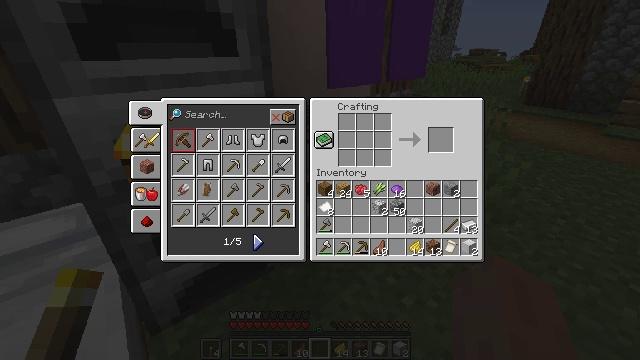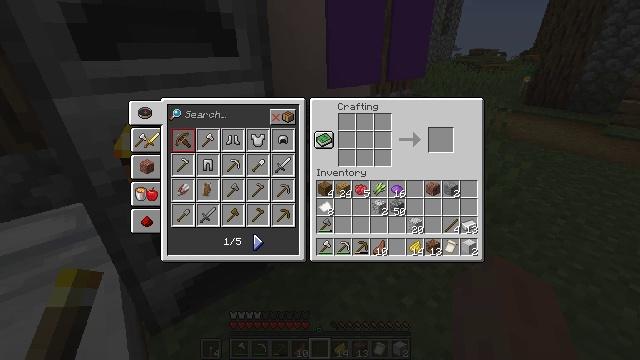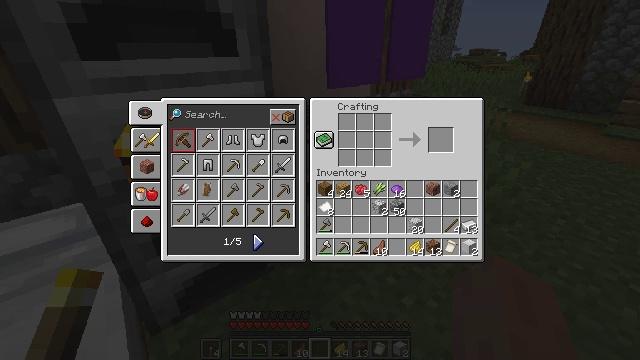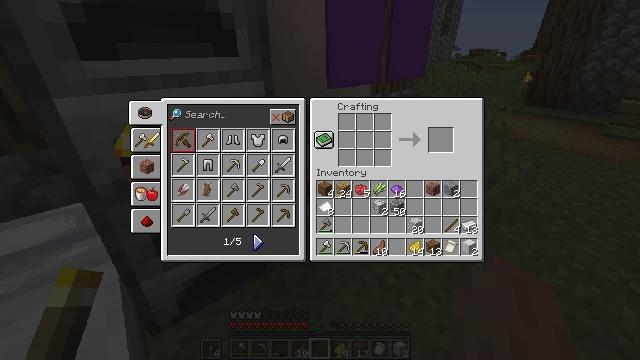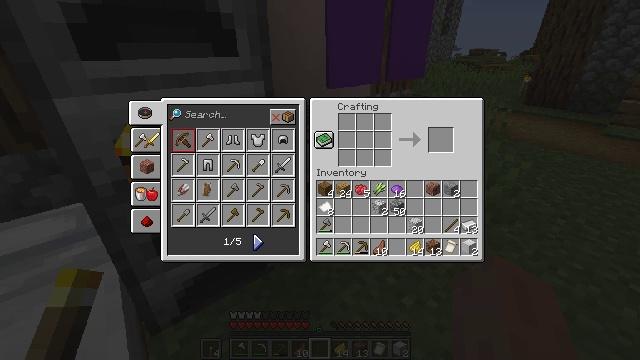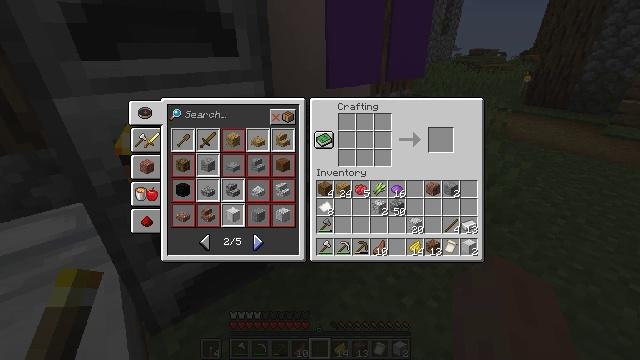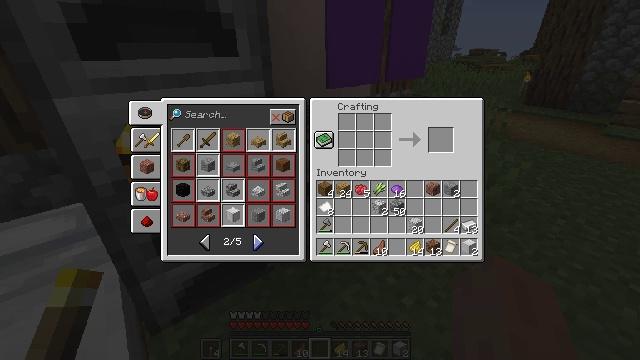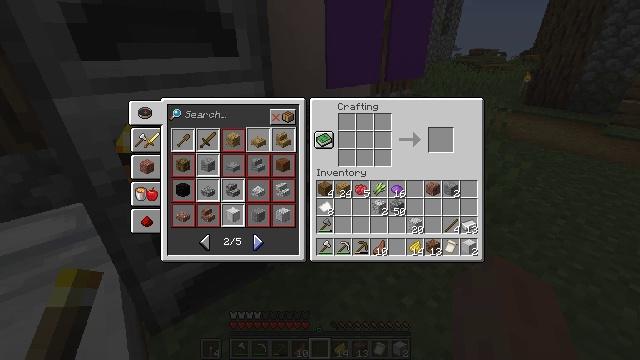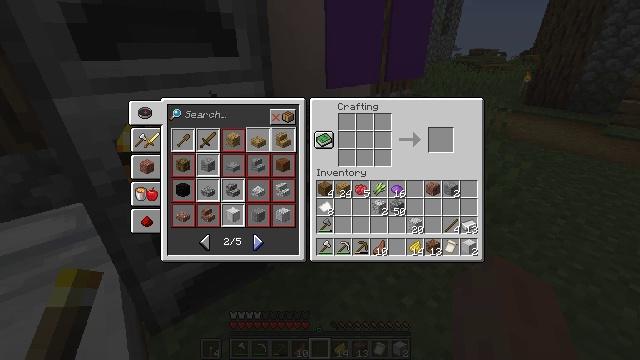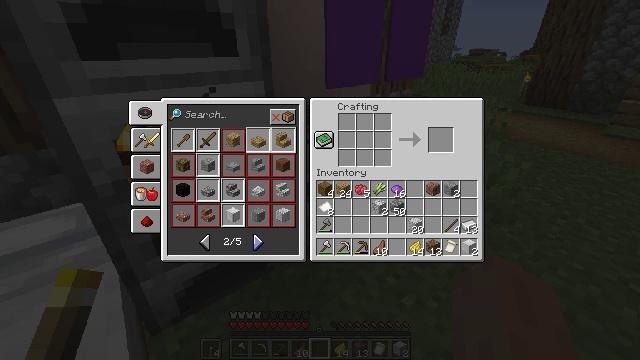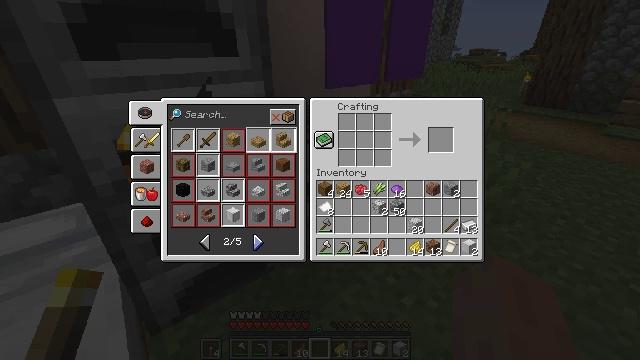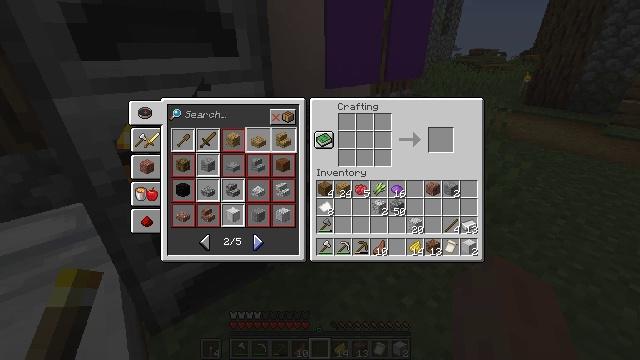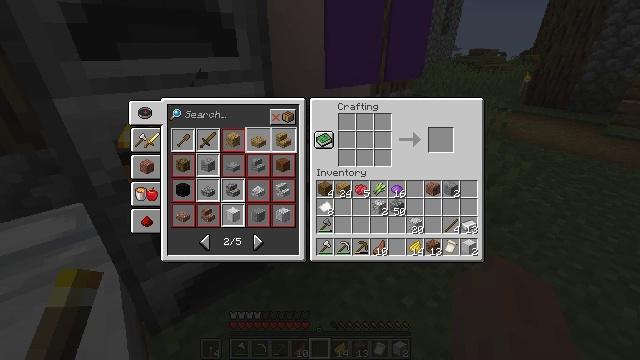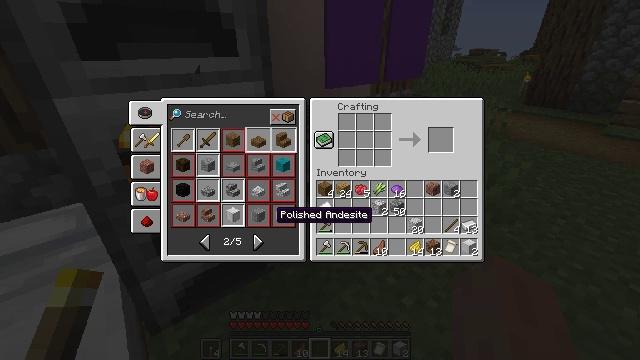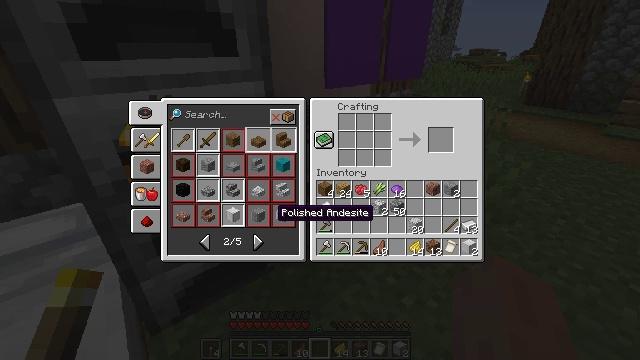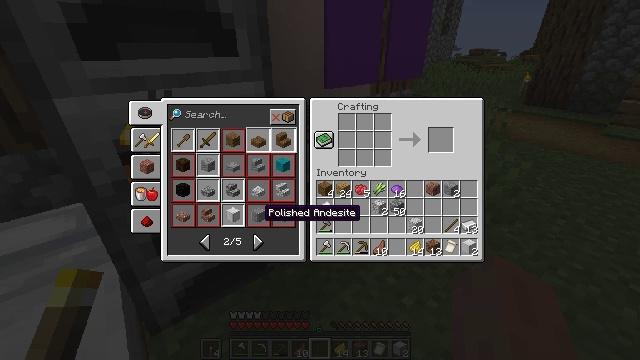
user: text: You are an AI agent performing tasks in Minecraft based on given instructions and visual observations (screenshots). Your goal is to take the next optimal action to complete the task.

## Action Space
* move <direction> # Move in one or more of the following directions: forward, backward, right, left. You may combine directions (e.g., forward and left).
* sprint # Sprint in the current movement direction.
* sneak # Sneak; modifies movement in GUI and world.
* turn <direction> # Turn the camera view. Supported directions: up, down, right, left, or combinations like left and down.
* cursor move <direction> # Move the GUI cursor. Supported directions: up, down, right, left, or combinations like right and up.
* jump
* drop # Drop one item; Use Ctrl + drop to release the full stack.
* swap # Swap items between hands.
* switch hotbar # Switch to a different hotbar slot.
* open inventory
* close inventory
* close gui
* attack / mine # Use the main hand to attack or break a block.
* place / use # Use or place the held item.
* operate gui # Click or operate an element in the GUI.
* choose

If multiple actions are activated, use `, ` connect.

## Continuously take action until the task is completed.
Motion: motion action
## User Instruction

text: Craft the iron block using nine iron ingots.
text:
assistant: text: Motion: no_op
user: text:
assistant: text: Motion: no_op
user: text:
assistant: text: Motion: no_op
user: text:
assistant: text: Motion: no_op
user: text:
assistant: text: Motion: operate gui
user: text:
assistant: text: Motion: operate gui
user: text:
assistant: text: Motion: no_op
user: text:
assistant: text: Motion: no_op
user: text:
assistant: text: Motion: no_op
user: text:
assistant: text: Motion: no_op
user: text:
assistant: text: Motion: no_op
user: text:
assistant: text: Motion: sneak
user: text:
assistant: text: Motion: sneak, cursor move up
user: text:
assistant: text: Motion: sneak
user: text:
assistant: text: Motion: sneak, cursor move left
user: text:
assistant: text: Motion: sneak, cursor move left
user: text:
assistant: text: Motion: sneak
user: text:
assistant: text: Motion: sneak
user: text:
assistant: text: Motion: sneak
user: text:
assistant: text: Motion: sneak
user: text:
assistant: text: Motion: sneak, operate gui
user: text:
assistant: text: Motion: sneak, operate gui
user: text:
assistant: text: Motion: sneak
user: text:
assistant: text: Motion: sneak, cursor move right
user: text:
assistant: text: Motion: sneak, cursor move right and up
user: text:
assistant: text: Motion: sneak, cursor move right and up
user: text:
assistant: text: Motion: sneak, cursor move right and up
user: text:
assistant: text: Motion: sneak, cursor move right
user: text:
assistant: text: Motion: sneak
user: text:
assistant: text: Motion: sneak